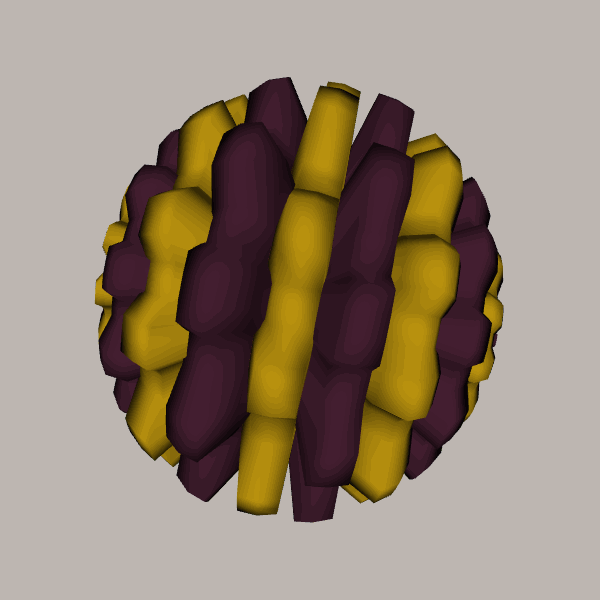
Background: light